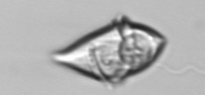
Label: Gyrodinium